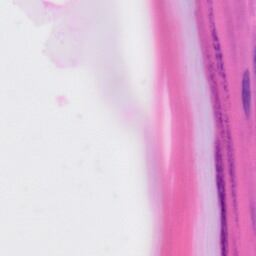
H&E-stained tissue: Skin